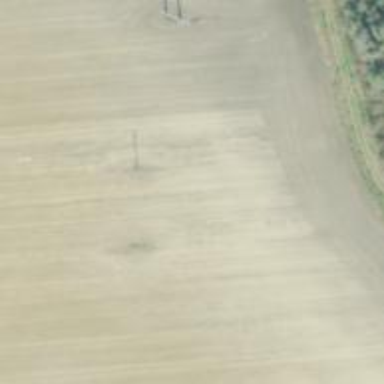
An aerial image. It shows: Power pole.